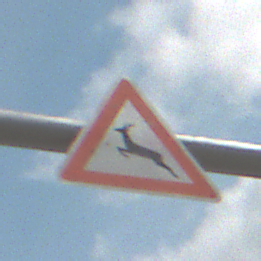
Verkehrszeichen: WildwechselRechts
Umgebung: Outdoor, Suburban
Tageszeit: Midday
Wetter: PartlyCloudy
Licht: Natural
Jahreszeit: Summer
Kontrast: HighContrast